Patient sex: F
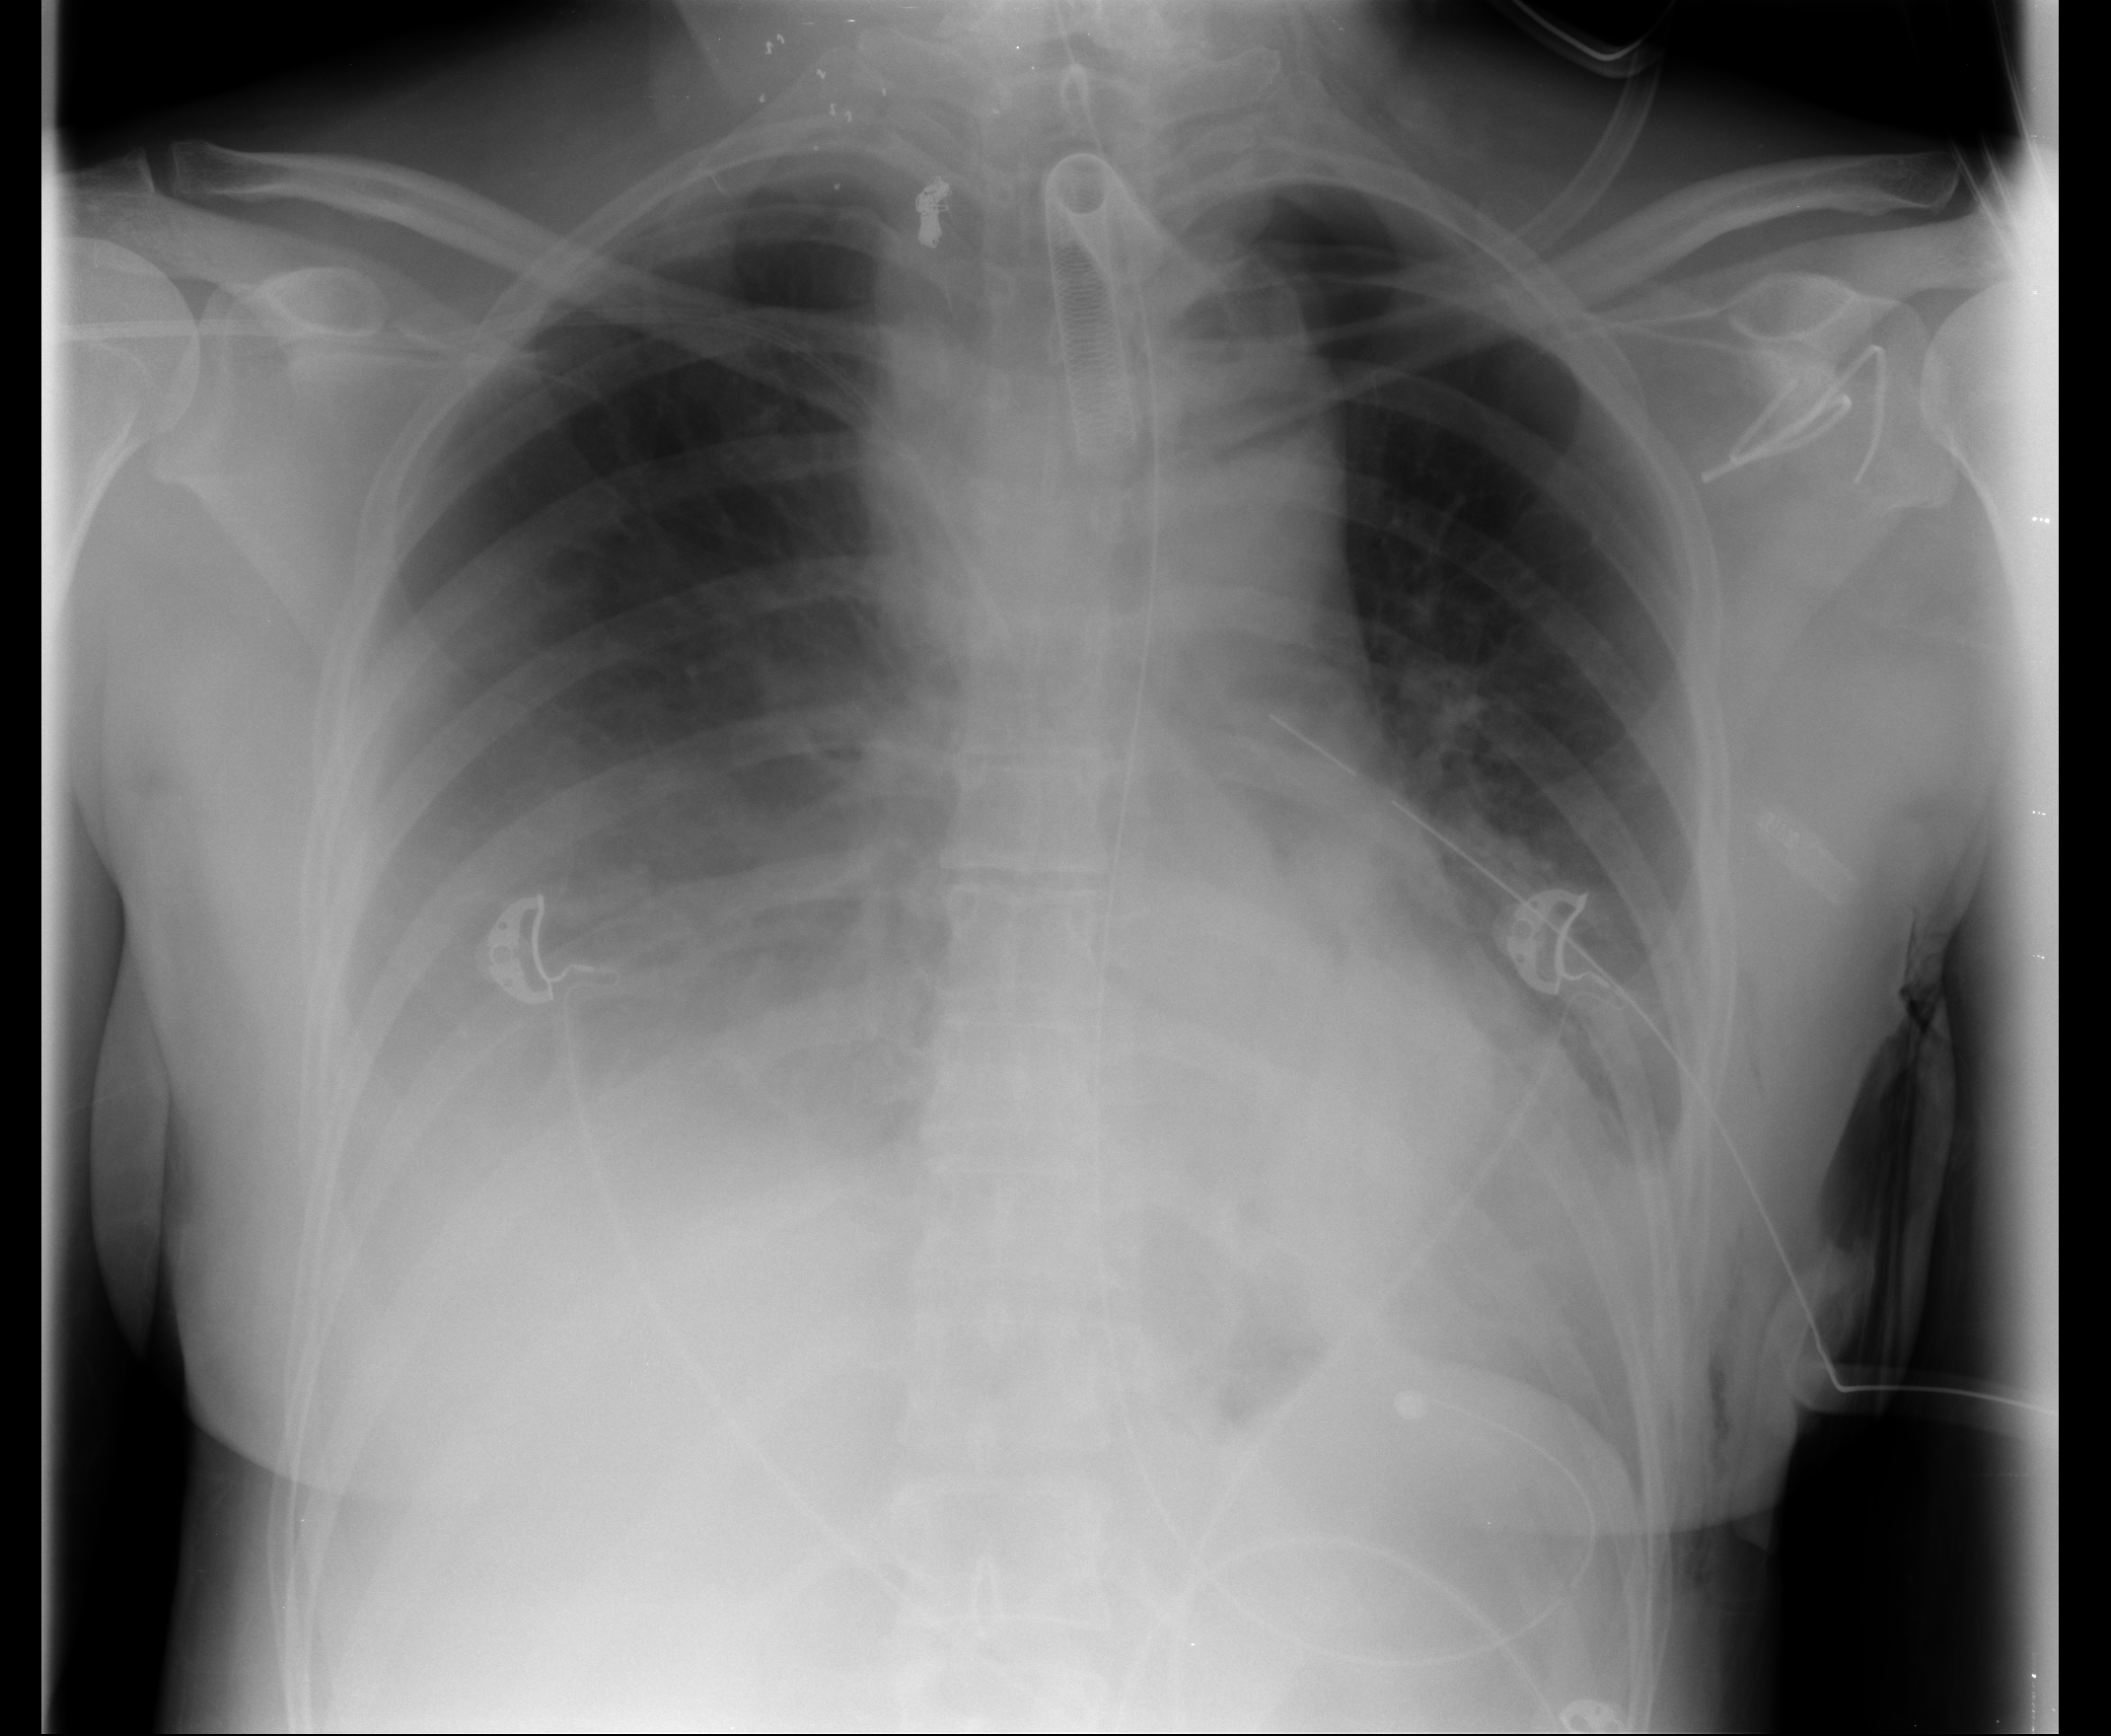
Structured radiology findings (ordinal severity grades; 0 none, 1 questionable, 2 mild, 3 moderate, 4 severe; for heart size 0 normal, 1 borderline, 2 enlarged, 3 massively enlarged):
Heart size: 0
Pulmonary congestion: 0
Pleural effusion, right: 3
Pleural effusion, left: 2
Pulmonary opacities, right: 0
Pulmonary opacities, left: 0
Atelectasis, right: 1
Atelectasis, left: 1